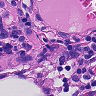
Metastatic tissue present: no